Question: Right now I have several long lists : One called variable_names.
Lets say Variable names= [ Velocity, Density, Pressure, ....] (length is 50+)
I want to write a row that reads every index of the list, leaves about 5 empty cells, then writes next value, and keeps doing it until list is done.
As shown in row1 Sample picture

The thing is I can't use xlrd due to compatibility issues with Iron Python and I need to dynamically write each row in the new csv , load data from old csv , then append that data in the new csv, the old csv keeps changing once I append the data in the new csv, so I need to iterate all values in the lists for every time I write the row, because it is much more difficult to append columns in csv.
What I basicall want to do is :
'''
with open('data.csv','a') as f:
sWriter=csv.writer(f)
sWriter.writerow([Value_list[i],Value_list[i+1],Value_list[i+2].....Value_list[end])
'''
But I can't seem to think of a way to do this with iteration
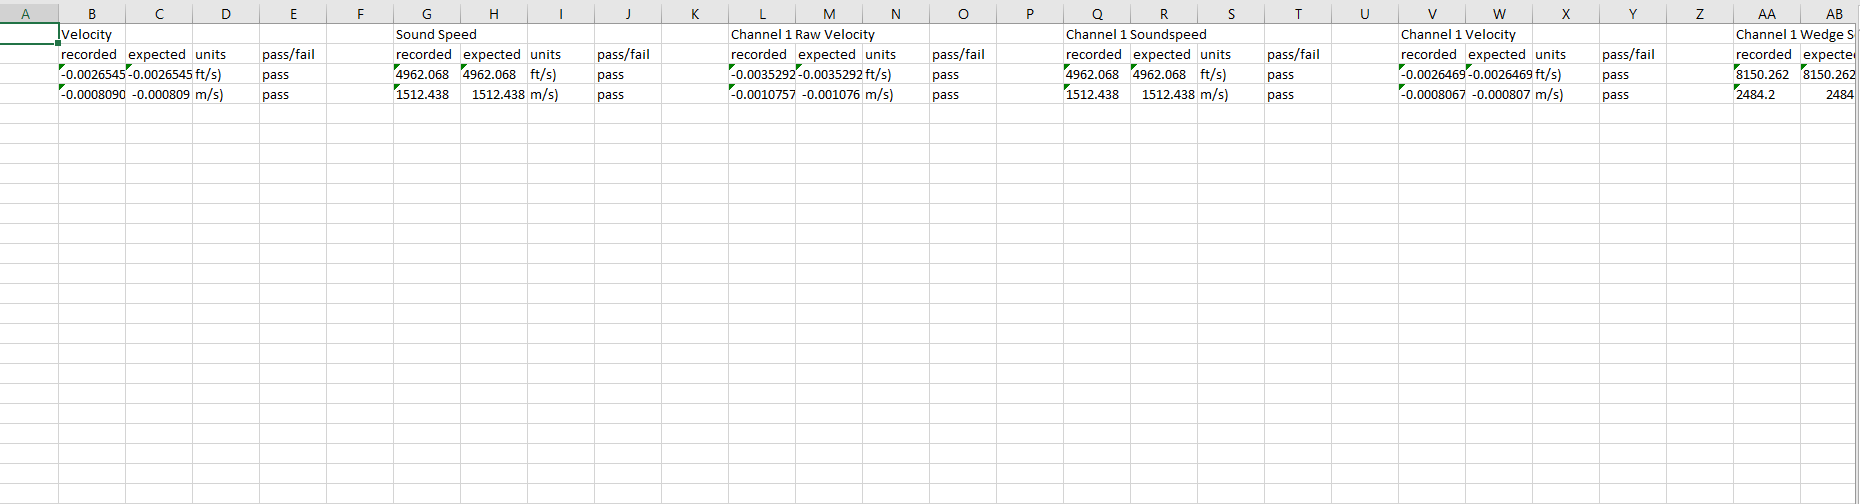
Answer: Because 'writerow' method takes a 'list' argument, you can first construct the list and then write the list so everything in the list will be in one row.
Like,
'''
with open('data.csv','a') as f:
sWriter=csv.writer(f)
listOfColumns = []
for i in range(from, to): # append elements from Value_list
listOfColumns.append(Value_list[i])
for i in range(0, 2): # Or you may want some columns with blank
listOfColumns.append("")
for i in range(anotherFrom, anotherTo): # append elements from Value_list
listOfColumns.append(Value_list[i])
# At here, the listOfColumns will be [Value_list[from], ..., Value_list[to], "", "", Value_list[anotherFrom], ..., Value_list[anotherTo]]
sWriter.writerow(listOfColumns)
'''